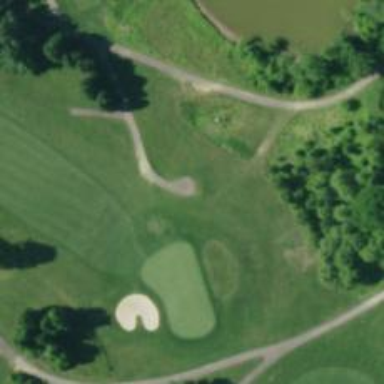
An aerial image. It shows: Path used for both walking and golf.